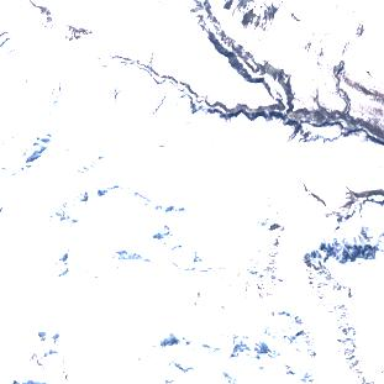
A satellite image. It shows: Majestic glacier in the distance.